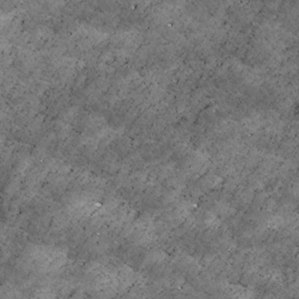
Label: non_frost